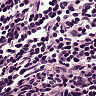
Metastatic tissue present: no